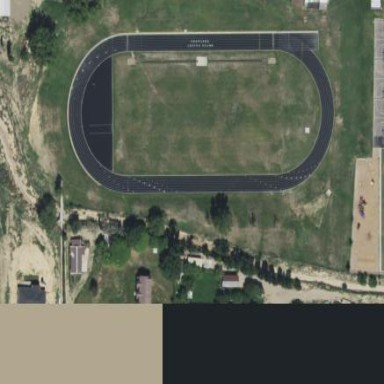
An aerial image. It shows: Athletics track located on leisure land.